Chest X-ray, AP view. Patient: 32 years old, sex F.
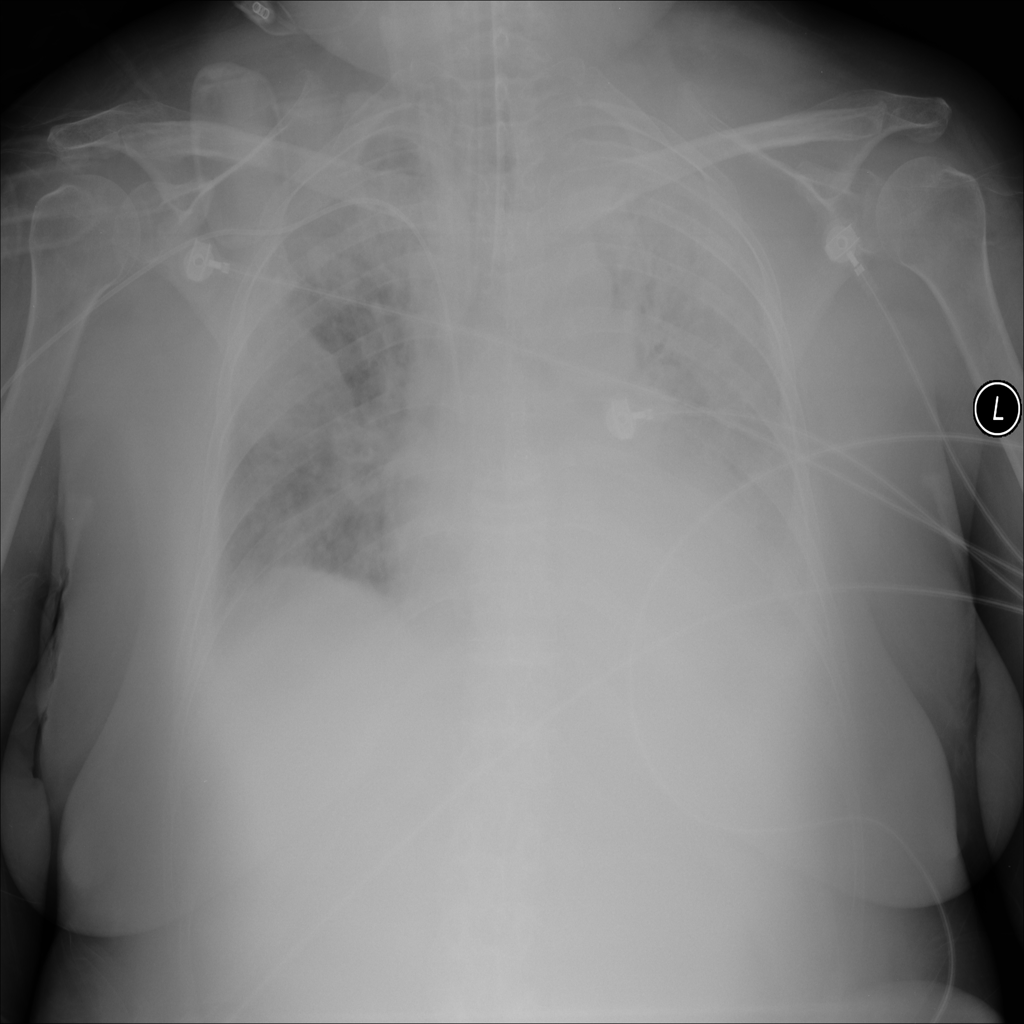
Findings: Infiltration